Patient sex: F
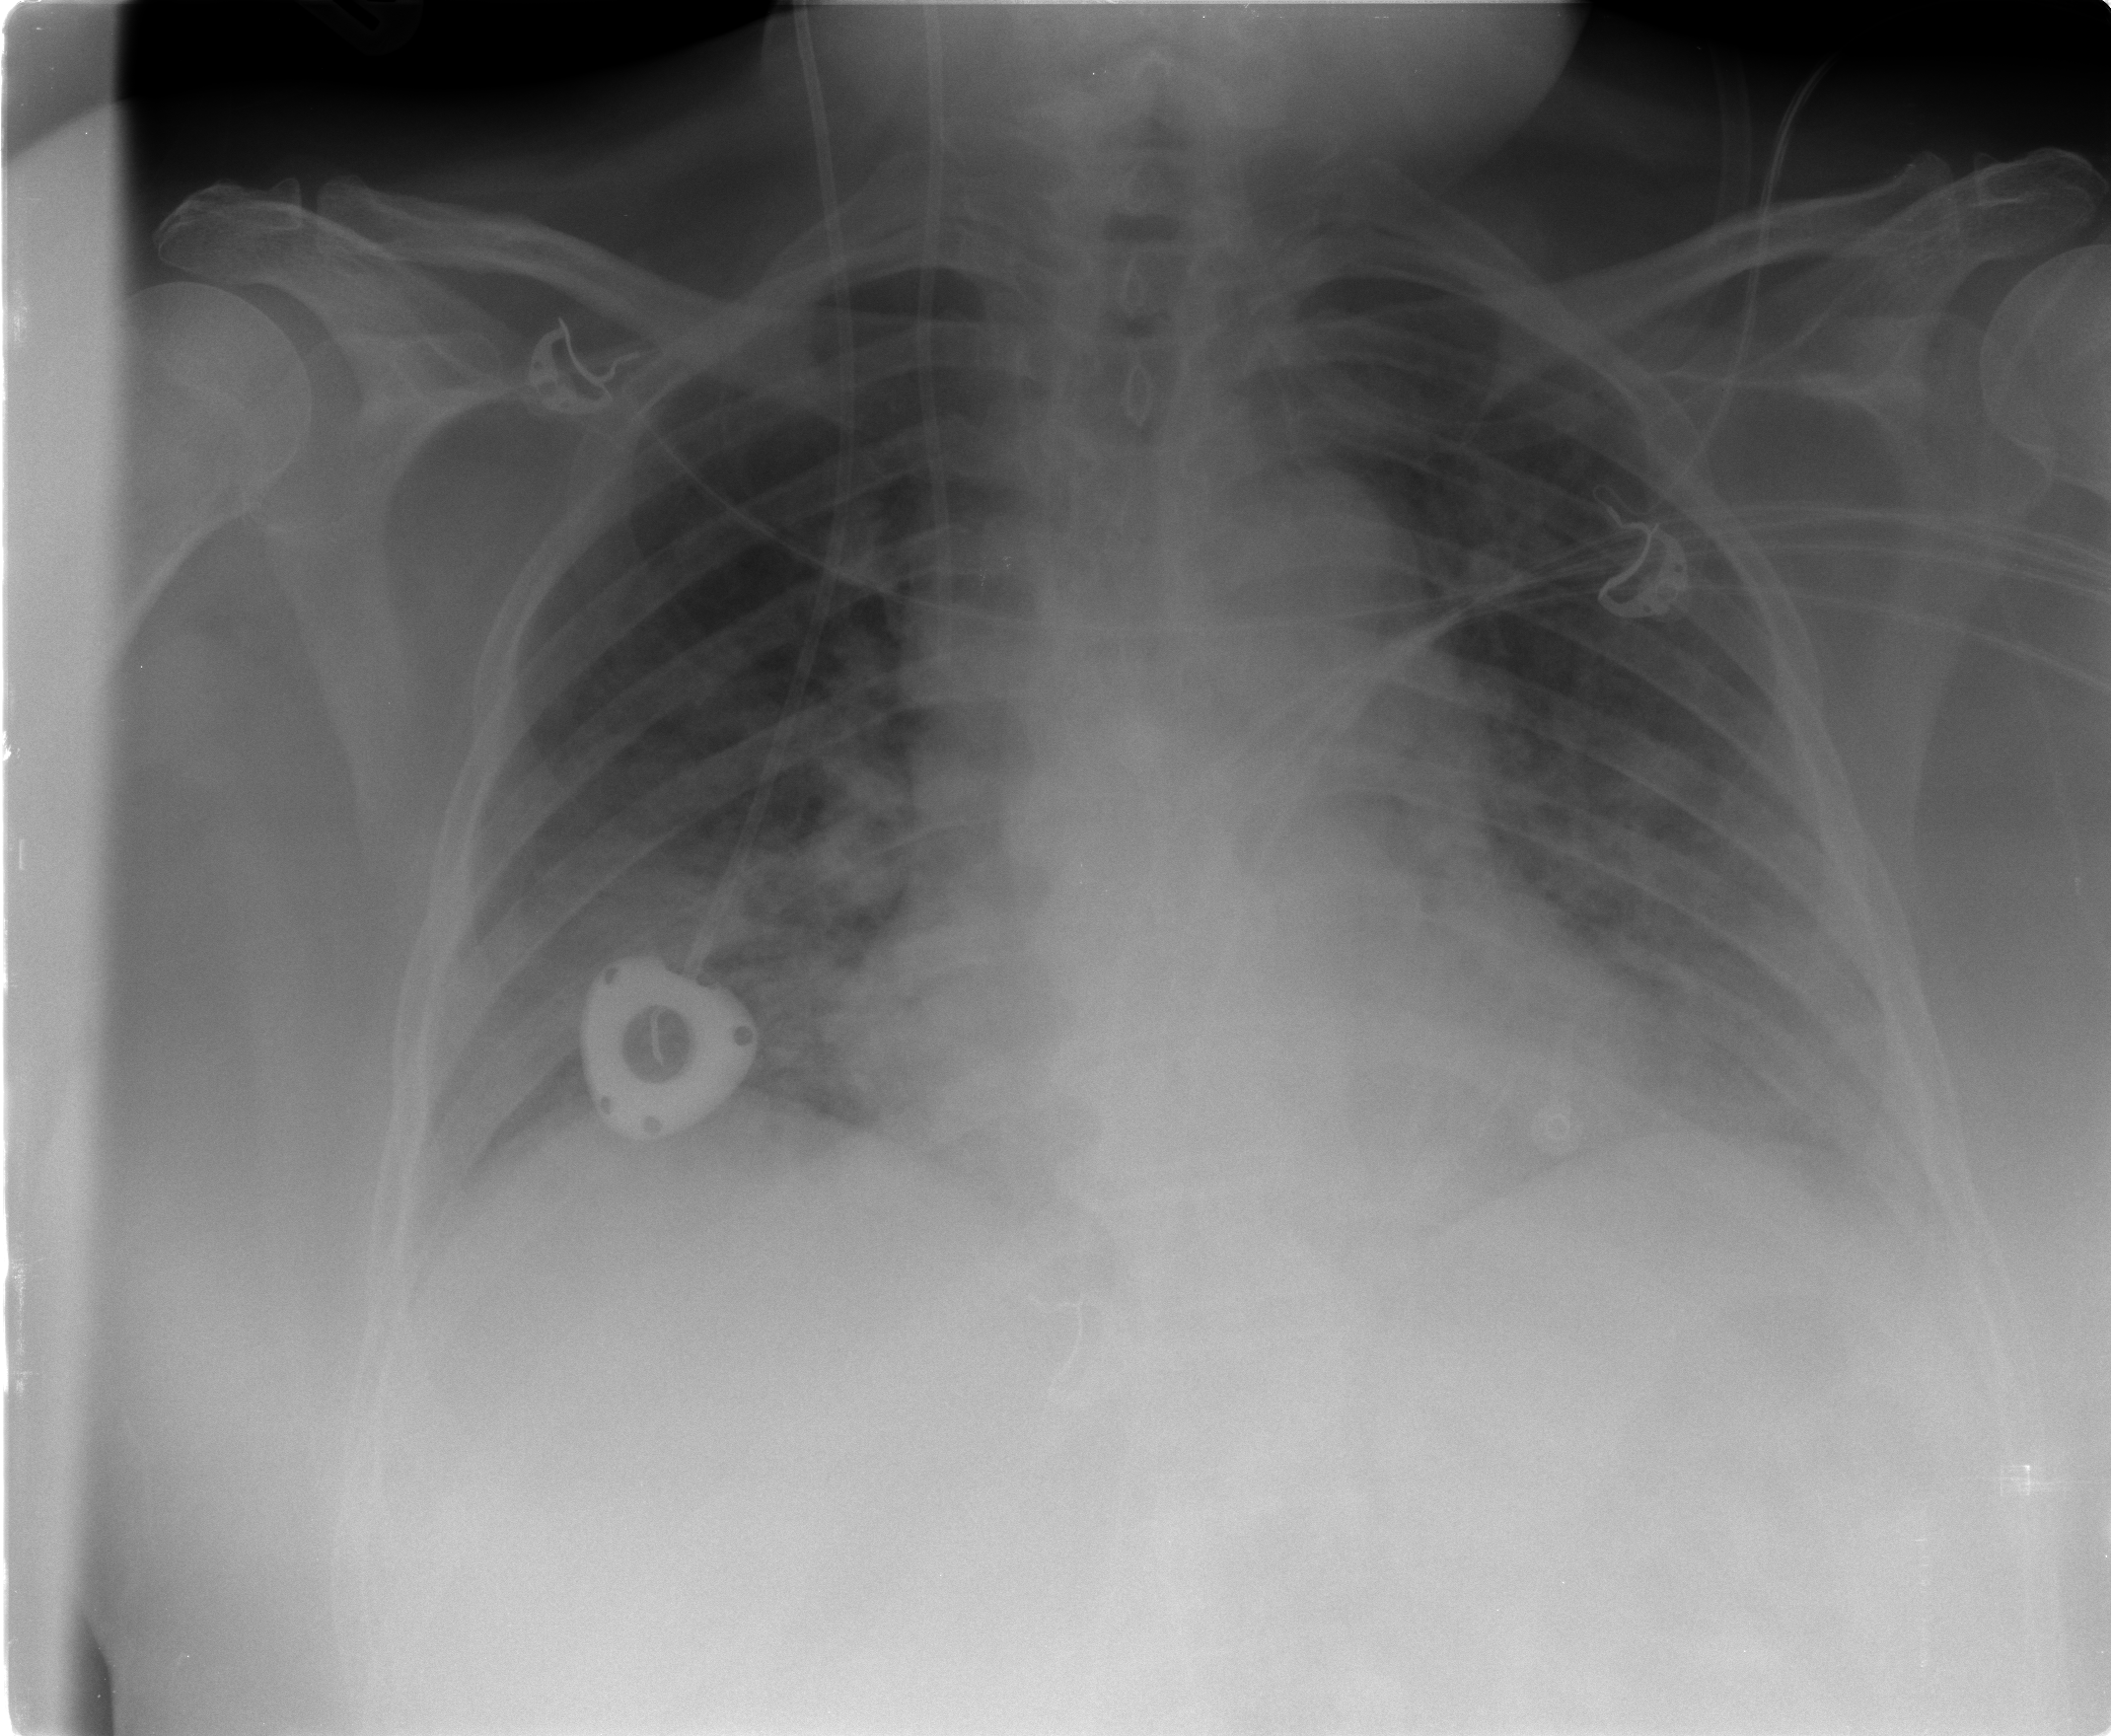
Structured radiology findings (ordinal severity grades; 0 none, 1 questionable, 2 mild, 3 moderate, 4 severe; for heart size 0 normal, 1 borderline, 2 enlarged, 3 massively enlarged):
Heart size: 1
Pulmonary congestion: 2
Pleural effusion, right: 0
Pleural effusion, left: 0
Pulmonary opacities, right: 3
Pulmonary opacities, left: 3
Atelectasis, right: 2
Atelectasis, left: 2